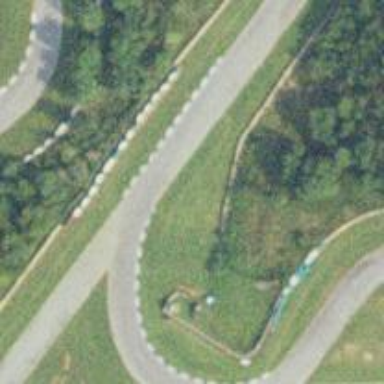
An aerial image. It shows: Raceway for motor sports.